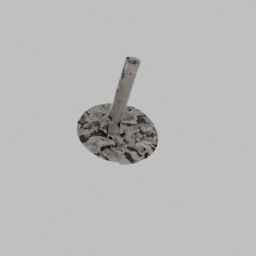
Label: nature